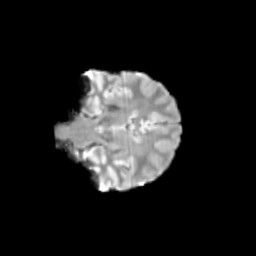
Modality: T2w
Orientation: coronal
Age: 11
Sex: female
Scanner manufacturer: siemens
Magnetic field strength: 3 T
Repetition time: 3.8 s
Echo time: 0.07 s